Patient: sex F, age 58
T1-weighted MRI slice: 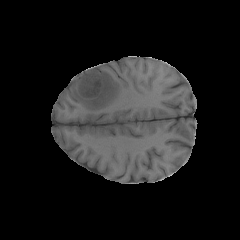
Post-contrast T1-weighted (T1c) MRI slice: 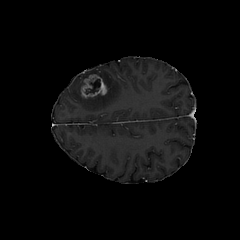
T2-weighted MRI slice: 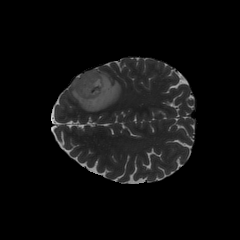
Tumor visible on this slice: yes
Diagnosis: Glioblastoma, IDH-wildtype
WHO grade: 4